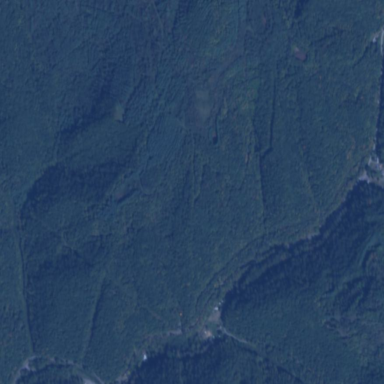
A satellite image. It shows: Serene woodland landscape.